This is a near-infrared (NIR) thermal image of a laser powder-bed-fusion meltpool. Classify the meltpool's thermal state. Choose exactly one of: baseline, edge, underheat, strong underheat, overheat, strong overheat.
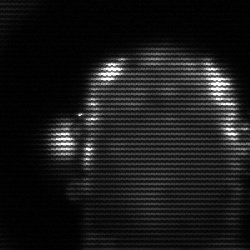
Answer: baseline